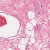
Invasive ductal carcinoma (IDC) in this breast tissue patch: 0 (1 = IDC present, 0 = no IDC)